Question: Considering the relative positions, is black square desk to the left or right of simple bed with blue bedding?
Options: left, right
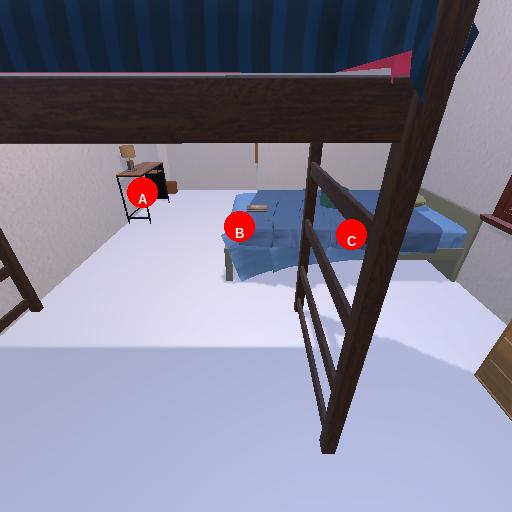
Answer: left